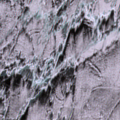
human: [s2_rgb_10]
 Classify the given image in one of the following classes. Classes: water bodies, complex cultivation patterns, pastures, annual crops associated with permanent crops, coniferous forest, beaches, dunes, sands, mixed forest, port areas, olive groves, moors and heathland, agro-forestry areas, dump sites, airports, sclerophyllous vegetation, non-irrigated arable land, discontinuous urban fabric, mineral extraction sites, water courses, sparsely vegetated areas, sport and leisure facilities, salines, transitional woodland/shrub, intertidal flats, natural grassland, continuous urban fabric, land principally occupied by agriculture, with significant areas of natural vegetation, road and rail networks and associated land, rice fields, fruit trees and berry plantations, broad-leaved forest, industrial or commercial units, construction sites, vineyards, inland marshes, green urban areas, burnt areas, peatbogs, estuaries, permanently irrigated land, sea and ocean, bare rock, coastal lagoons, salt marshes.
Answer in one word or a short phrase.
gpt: sea and ocean